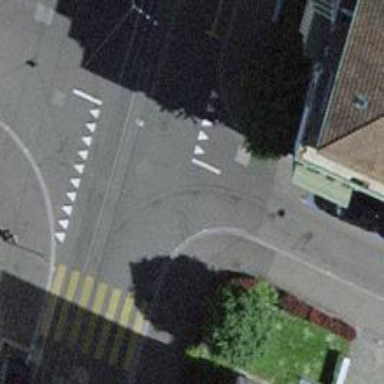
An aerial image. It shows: Tram level crossing on railway.